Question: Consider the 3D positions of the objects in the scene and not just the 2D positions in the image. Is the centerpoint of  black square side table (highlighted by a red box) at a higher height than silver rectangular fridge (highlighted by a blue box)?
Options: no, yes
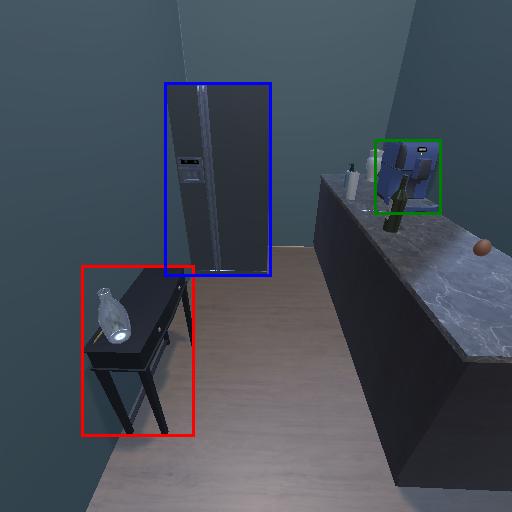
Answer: no